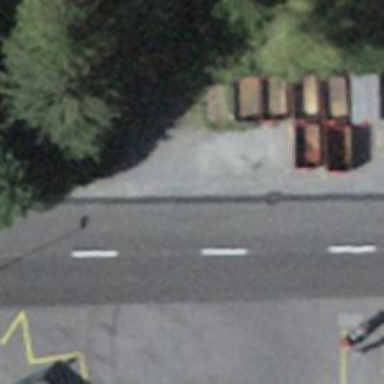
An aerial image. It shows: Bus stop with platform for public transport.